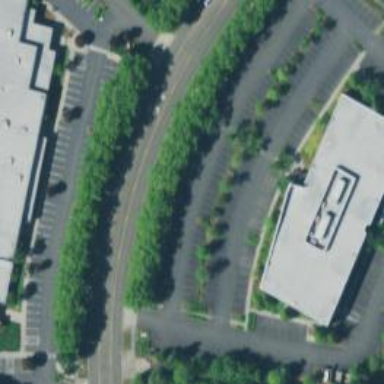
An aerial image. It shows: Parking space.